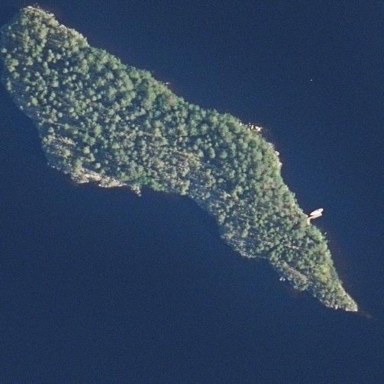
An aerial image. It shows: Islet.